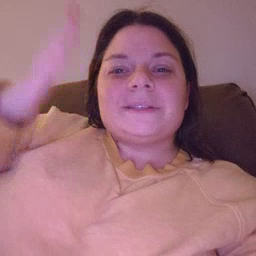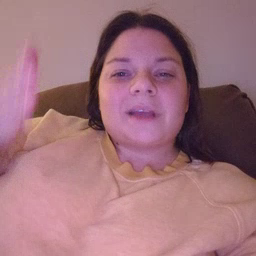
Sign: beside